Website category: phone
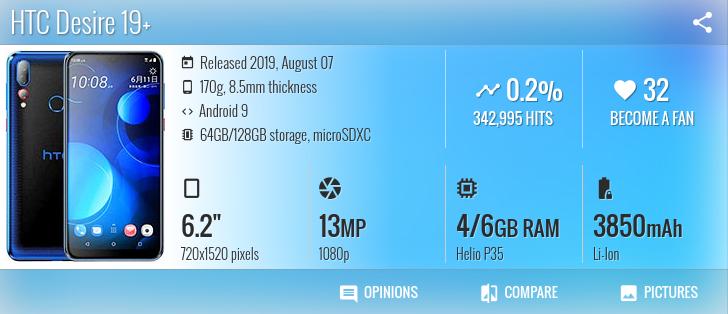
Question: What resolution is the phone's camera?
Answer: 1080p

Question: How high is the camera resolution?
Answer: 1080p

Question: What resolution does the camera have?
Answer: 1080p

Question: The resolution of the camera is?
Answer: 1080p

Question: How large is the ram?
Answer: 4/6 GB RAM

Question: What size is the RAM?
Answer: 4/6 GB RAM

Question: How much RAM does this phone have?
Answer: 4/6 GB RAM

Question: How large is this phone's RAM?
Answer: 4/6 GB RAM

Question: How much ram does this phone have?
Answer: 4/6 GB RAM

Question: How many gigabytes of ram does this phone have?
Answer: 4/6 GB RAM

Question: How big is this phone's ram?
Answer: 4/6 GB RAM

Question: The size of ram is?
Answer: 4/6 GB RAM

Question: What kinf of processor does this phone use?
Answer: Helio P35

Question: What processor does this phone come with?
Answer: Helio P35

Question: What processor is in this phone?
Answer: Helio P35

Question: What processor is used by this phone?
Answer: Helio P35

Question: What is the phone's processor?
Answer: Helio P35

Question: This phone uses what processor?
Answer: Helio P35

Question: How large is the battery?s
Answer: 3850 mAh

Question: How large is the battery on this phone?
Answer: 3850 mAh

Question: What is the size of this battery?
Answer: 3850 mAh

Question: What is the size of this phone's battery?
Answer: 3850 mAh

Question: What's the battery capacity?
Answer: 3850 mAh

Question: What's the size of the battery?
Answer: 3850 mAh

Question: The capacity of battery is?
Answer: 3850 mAh